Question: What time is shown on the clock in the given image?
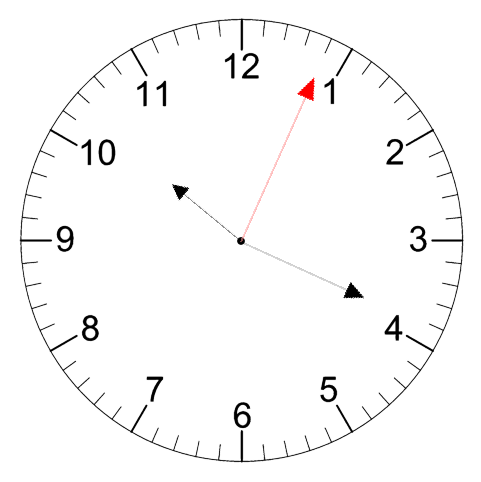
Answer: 10:19:04